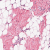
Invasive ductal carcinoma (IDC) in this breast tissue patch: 0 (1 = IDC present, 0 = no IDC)